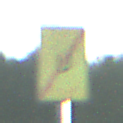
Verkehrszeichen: EndeUmleitung
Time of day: MorningAfternoon
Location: Outdoor (Nature)
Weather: Clear
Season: NotSpecified
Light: Natural